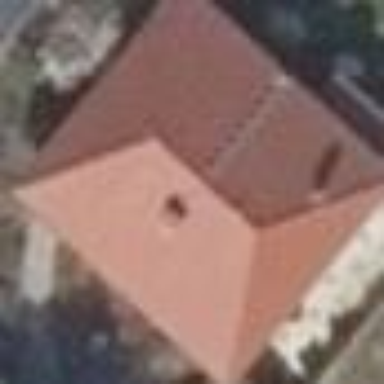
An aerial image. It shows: Detached building with hipped roof shape.